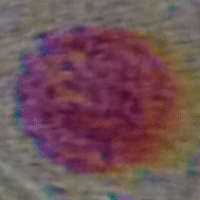
Label: prophase